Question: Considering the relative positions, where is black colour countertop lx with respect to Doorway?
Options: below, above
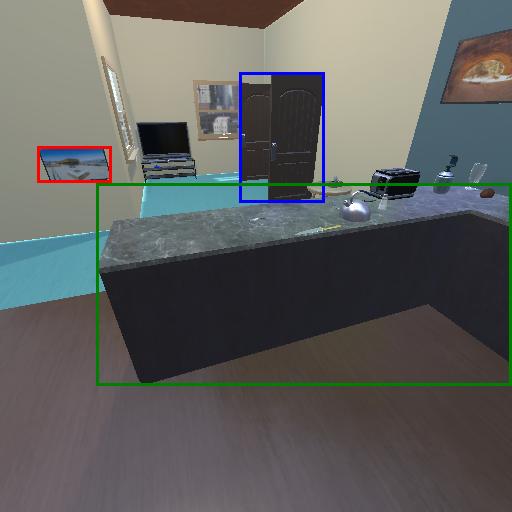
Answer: below